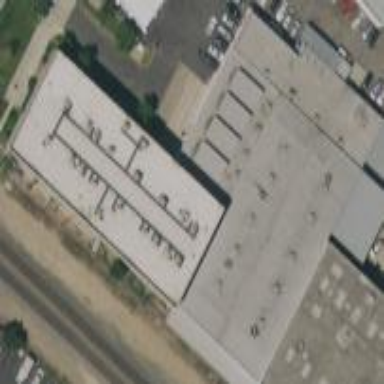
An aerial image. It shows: Industrial building.